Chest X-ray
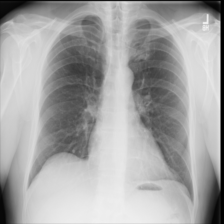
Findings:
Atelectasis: negative
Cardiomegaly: negative
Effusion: negative
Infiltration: negative
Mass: negative
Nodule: negative
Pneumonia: negative
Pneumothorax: negative
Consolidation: negative
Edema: negative
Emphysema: negative
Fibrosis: negative
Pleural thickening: negative
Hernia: negative